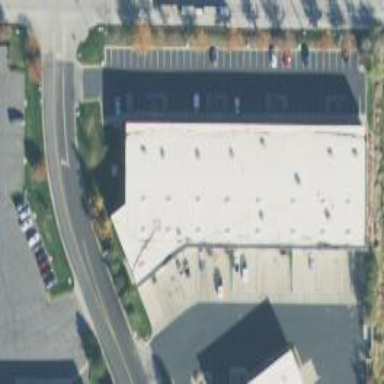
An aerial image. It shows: Industrial building.